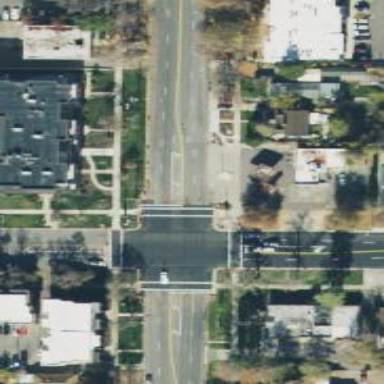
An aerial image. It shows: Footway with asphalt surface and marked with lines at the crossing.